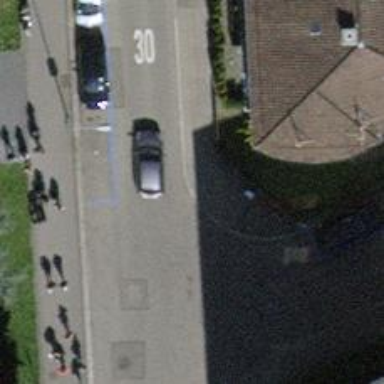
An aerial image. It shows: Kerb serving as barrier.